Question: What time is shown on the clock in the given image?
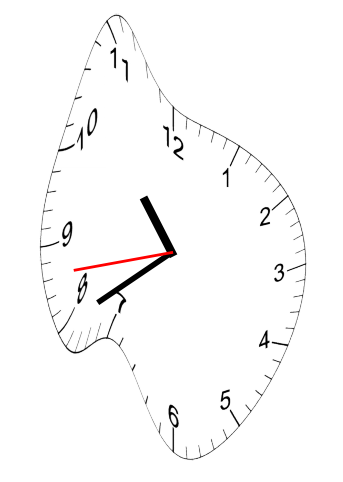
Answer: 10:39:43